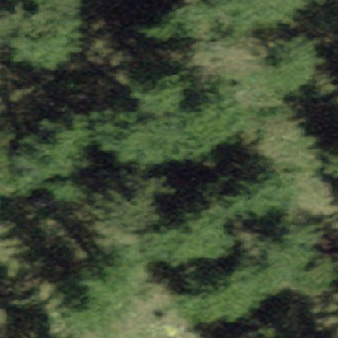
Label: other